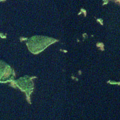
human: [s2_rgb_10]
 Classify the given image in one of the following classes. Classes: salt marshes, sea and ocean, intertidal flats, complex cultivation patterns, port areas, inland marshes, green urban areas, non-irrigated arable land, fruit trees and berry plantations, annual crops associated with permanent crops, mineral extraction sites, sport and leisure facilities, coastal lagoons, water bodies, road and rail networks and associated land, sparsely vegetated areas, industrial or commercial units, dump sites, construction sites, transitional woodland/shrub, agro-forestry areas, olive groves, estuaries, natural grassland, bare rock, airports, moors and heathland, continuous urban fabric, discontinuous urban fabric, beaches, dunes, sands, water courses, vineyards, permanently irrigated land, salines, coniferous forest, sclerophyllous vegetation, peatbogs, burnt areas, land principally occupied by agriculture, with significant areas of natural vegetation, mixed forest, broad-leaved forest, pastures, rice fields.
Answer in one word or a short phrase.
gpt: inland marshes, water bodies